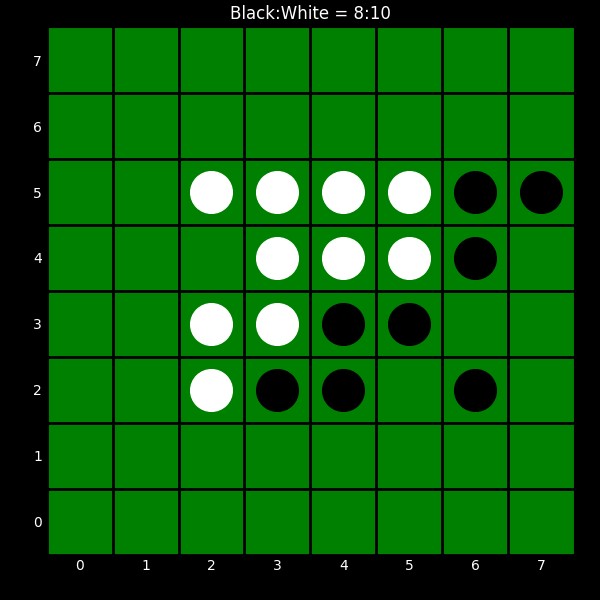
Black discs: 8
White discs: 10